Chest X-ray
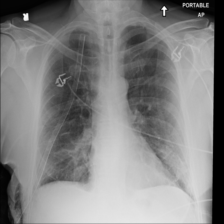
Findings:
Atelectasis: positive
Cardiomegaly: negative
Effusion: negative
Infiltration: negative
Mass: negative
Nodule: negative
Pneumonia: negative
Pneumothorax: negative
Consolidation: negative
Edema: negative
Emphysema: negative
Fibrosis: negative
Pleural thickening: negative
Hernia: negative